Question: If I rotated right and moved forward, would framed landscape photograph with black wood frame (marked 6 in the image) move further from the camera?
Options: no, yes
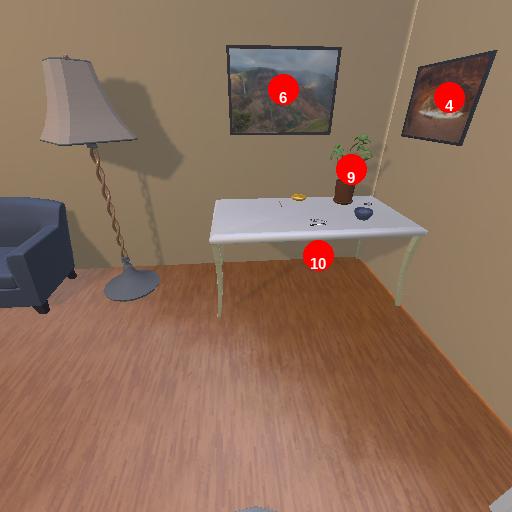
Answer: no